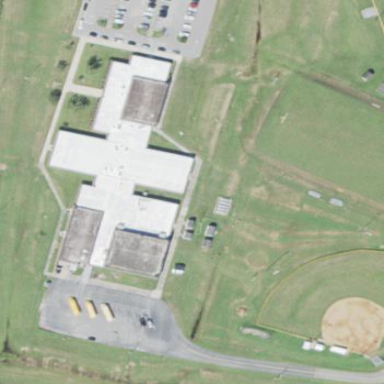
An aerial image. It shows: School building.